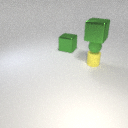
small yellow rubber cylinder below small green rubber sphere